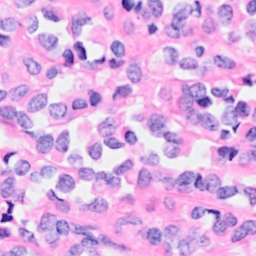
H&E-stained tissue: Breast